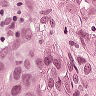
Metastatic tissue present: yes